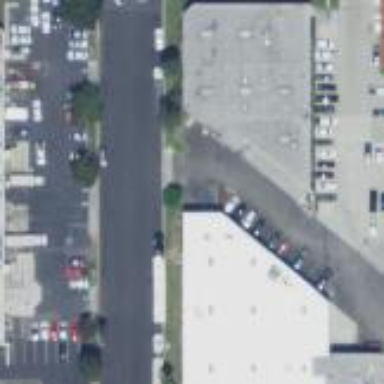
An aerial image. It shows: Warehouse.